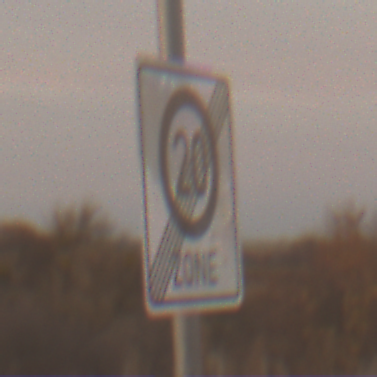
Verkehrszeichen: EndeZone20
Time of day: SunriseSunset
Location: Outdoor (Nature)
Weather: PartlyCloudy
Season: NotSpecified
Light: Natural